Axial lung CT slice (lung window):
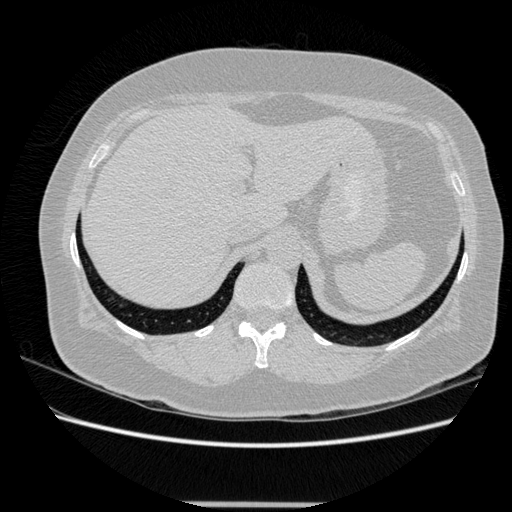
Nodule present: no